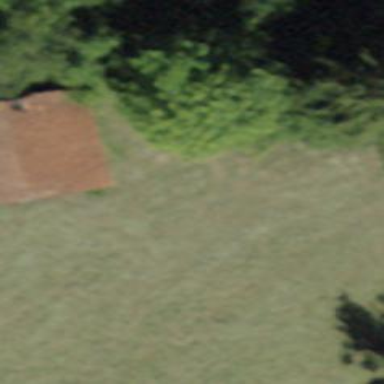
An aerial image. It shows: Rural barn.